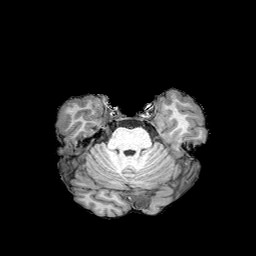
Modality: T1w
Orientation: coronal
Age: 17
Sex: female
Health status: healthy